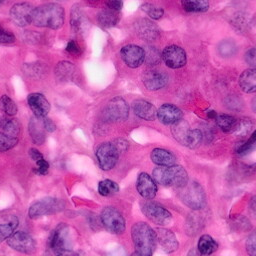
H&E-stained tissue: Pancreatic